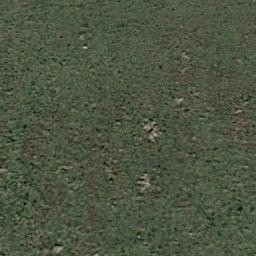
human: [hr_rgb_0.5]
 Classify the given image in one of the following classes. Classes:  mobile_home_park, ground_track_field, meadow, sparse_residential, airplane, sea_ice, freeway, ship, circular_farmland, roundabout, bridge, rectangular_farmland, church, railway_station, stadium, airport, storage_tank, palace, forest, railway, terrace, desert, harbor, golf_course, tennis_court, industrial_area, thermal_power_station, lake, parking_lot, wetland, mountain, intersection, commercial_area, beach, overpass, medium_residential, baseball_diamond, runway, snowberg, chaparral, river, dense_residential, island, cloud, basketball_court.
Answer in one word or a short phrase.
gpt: meadow